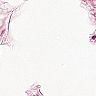
Metastatic tissue present: no